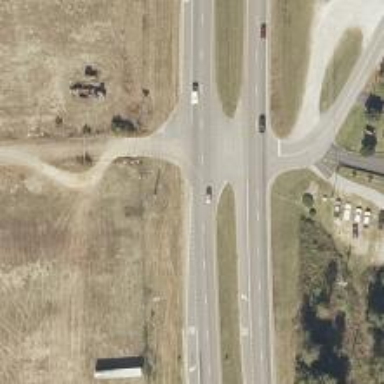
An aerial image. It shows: Asphalt dual carriageway at the trunk highway level.